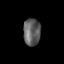
Tissue: skin
Cell type: Epithelial cells
Senescence score: 0.2638
Nuclear area (px): 458
Mean DAPI intensity: 95.766